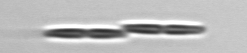
Label: Pseudo-nitzschia